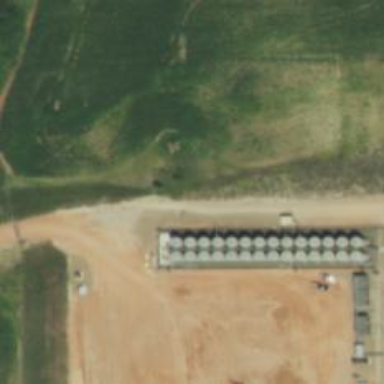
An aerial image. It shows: Storage tank with man-made structure.